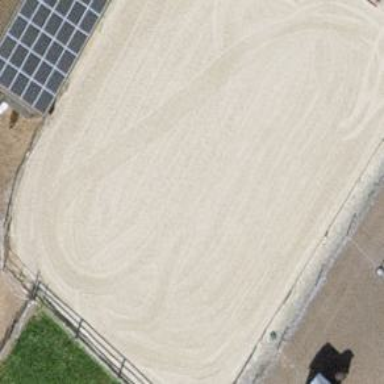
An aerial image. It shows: Fenced equestrian pitch for leisure land.